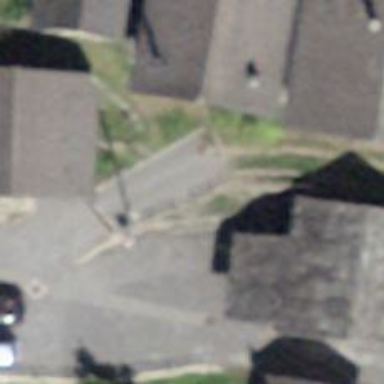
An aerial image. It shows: Post box.